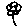
Label: flower